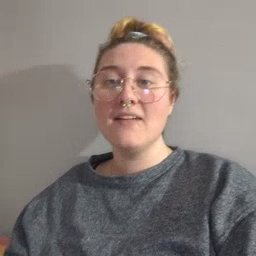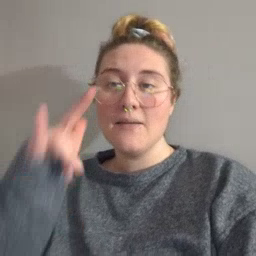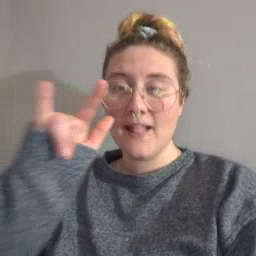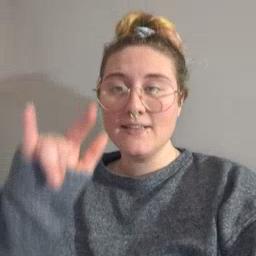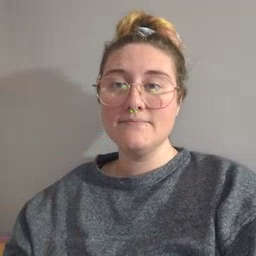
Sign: airplane